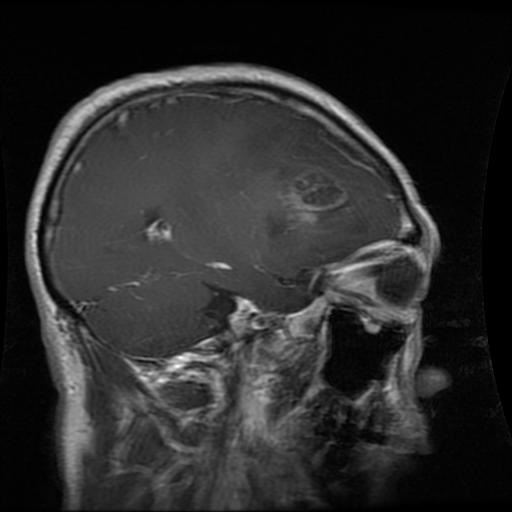
Label: glioma